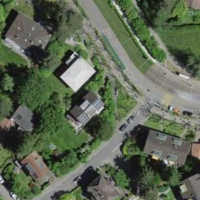
EUNIS habitat code: 55
Species observed at this site:
Euonymus europaeus